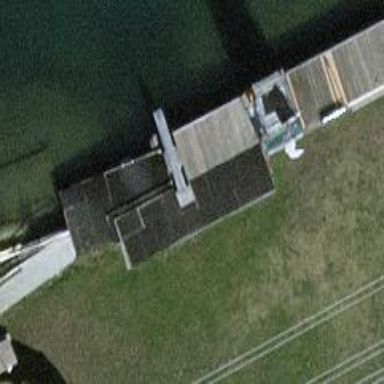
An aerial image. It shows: Man-made pier.